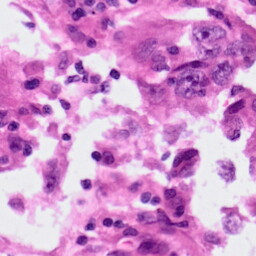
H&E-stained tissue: Lung